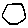
Label: hexagon